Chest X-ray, PA view. Patient: 71 years old, sex M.
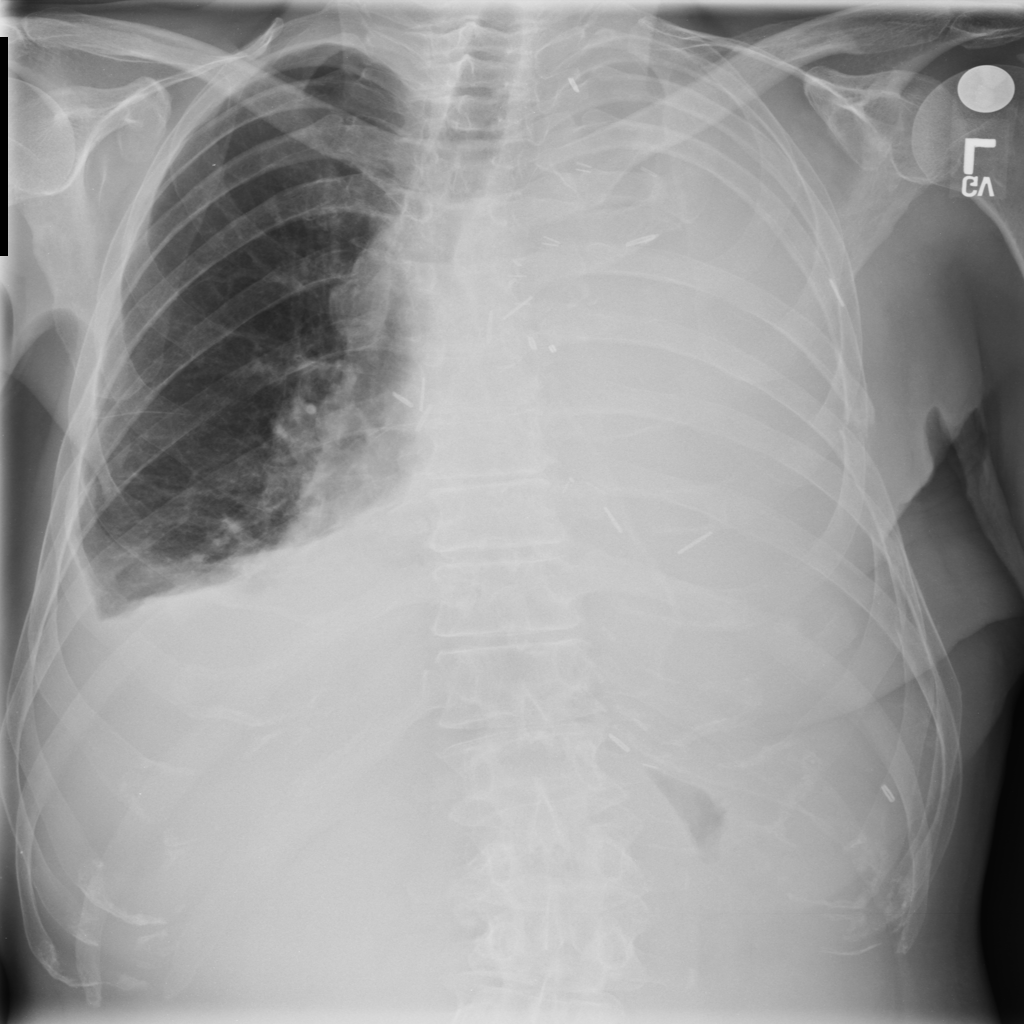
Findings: Effusion